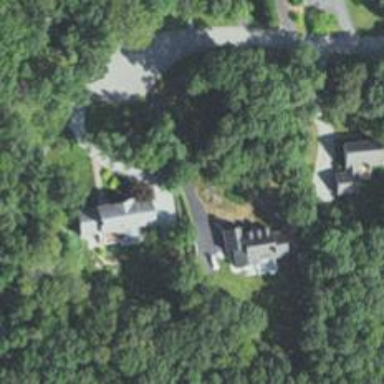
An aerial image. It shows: Residential driveway designated as service road.